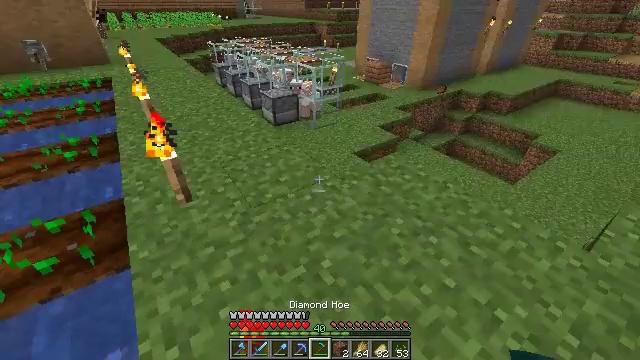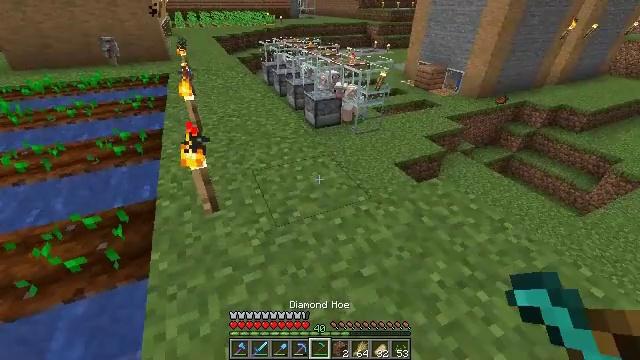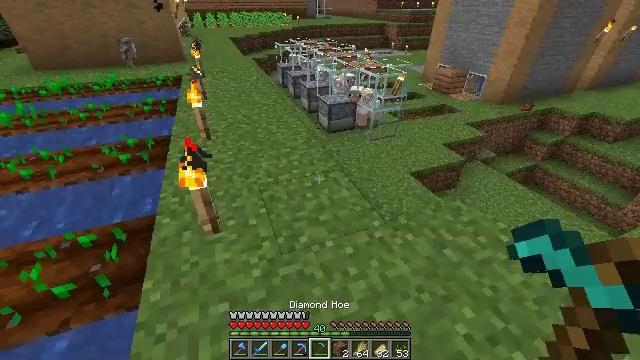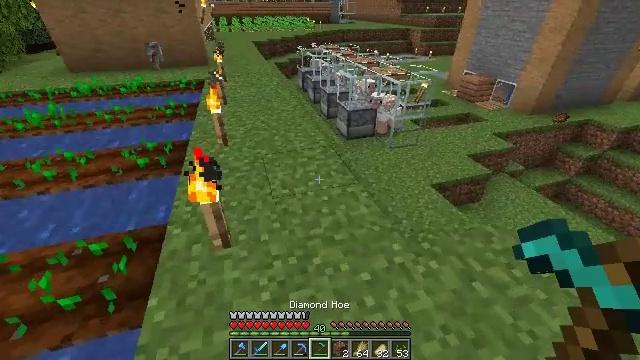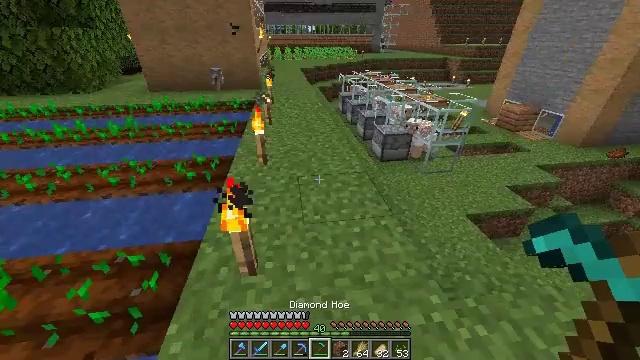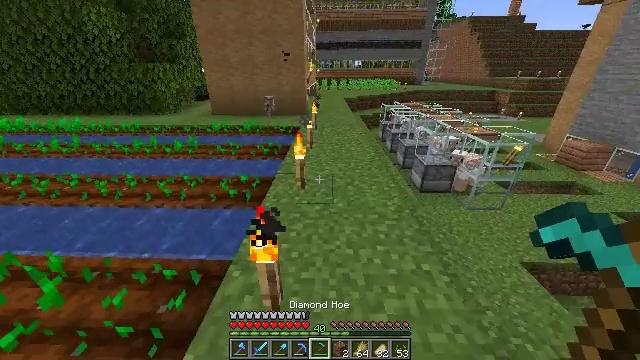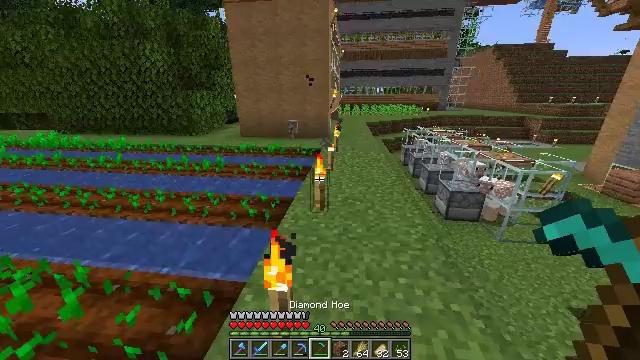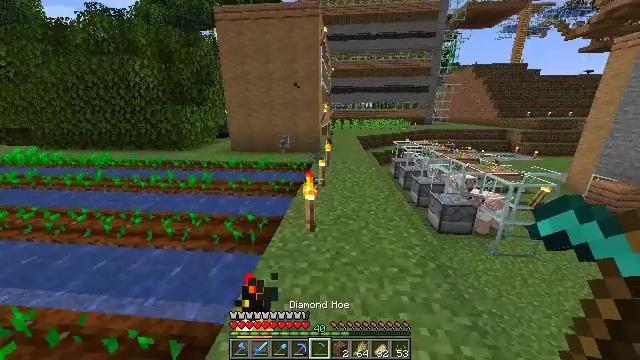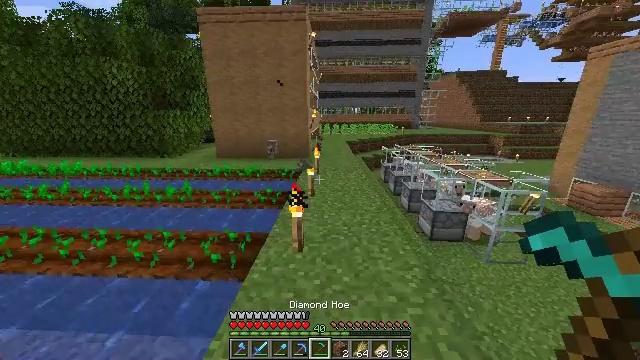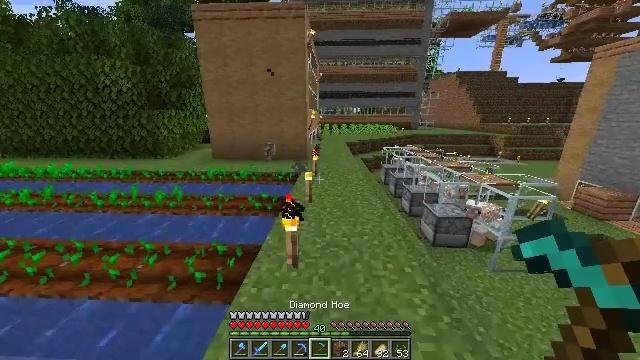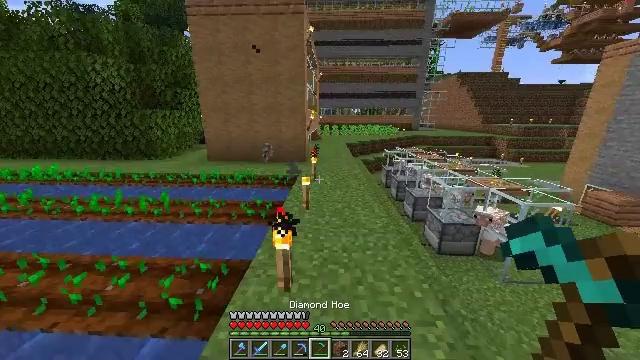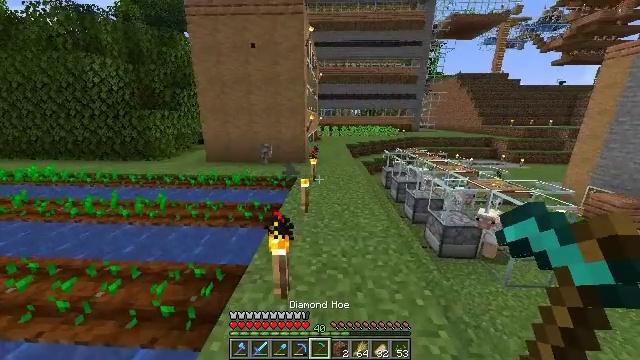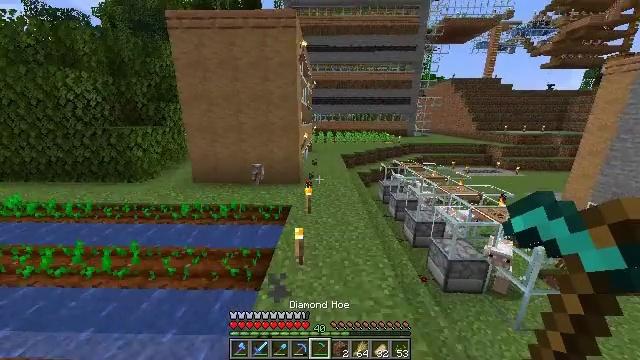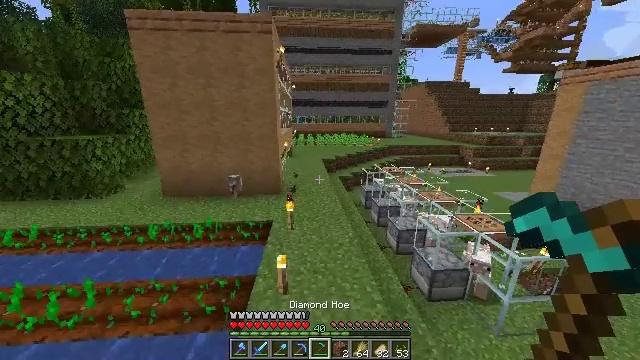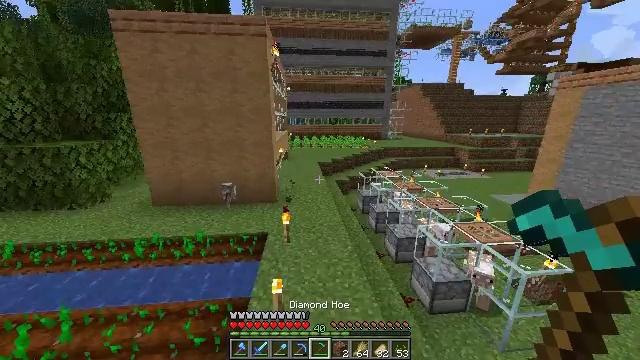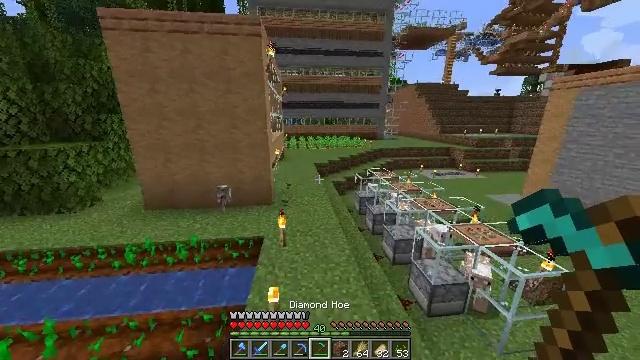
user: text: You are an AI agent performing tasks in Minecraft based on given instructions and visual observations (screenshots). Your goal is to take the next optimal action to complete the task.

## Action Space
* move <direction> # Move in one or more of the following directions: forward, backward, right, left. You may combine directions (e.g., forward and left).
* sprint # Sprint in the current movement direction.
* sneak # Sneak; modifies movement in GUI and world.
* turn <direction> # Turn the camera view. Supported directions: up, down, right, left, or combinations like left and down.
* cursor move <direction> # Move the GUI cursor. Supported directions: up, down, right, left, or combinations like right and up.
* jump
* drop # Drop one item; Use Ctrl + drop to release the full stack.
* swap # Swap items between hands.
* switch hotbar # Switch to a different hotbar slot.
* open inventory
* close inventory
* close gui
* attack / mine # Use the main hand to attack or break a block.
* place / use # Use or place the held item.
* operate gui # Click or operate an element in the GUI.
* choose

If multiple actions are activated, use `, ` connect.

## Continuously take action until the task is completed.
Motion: motion action
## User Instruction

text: Gather carrots from the field.
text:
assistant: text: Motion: move forward, turn left
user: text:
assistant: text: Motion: move forward, turn left
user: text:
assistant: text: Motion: move forward, sprint, turn left
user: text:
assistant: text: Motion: move forward, sprint, turn left and up
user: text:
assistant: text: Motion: move forward, sprint, turn left and up
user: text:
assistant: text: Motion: move forward, sprint, turn left and up
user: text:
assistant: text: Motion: move forward, turn right and up
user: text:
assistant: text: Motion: move forward, turn right and up
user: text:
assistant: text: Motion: move forward
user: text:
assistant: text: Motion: move forward
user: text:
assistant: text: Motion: move forward, jump
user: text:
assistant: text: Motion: move forward, turn right, jump
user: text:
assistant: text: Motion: move forward, turn right, jump
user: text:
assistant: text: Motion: move forward, turn right, jump
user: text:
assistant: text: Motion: move forward, turn right, jump
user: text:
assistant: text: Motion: move forward, jump
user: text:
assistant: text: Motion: move forward, jump
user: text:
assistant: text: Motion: move forward, sprint, jump
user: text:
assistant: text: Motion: move forward, sprint, jump
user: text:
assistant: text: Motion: move forward, sprint, jump
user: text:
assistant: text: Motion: move forward, sprint, jump
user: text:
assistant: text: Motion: move forward, jump
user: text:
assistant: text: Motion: move forward, jump
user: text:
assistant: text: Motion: move forward, jump
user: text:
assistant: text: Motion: move forward, jump
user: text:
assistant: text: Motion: move forward, turn left, jump
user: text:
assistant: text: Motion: move forward, turn left and down, jump
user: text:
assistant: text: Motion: move forward, turn left and down, jump
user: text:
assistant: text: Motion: move forward, turn left and down, jump
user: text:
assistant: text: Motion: move forward, turn left